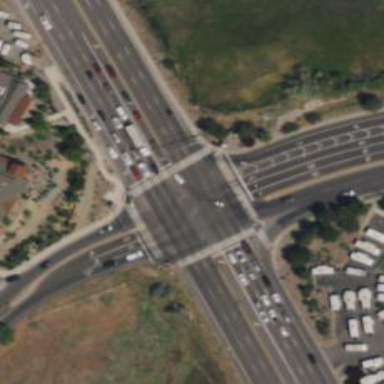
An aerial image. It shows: Primary highway with separate asphalt sidewalks.